Question: Using Xcode 4.3.2.
Since yesterday, I can't upload to ITunes Store. I can't find any reasons.
Archive -> Validate... no problem.
But, it is occurred error in distribute.

My app is using Push.
My Xcode version is 4.3.2.
What do I do to escape this state?
Please help me... and thank you.
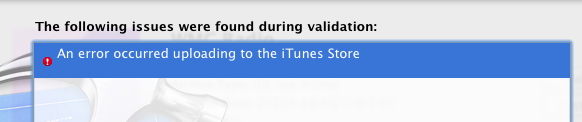
Answer: I had the similar issue..which i was able to fix using the solution mentioned here - <URL>
for quick reference I am adding the solution here also
open terminal window and execute below lines of code
'''
cd /System/Library/Frameworks/JavaVM.framework/Versions
sudo ln -s CurrentJDK /System/Library/Frameworks/JavaVM.framework/Versions/1.5
sudo ln -s CurrentJDK /System/Library/Frameworks/JavaVM.framework/Versions/1.5.0
'''